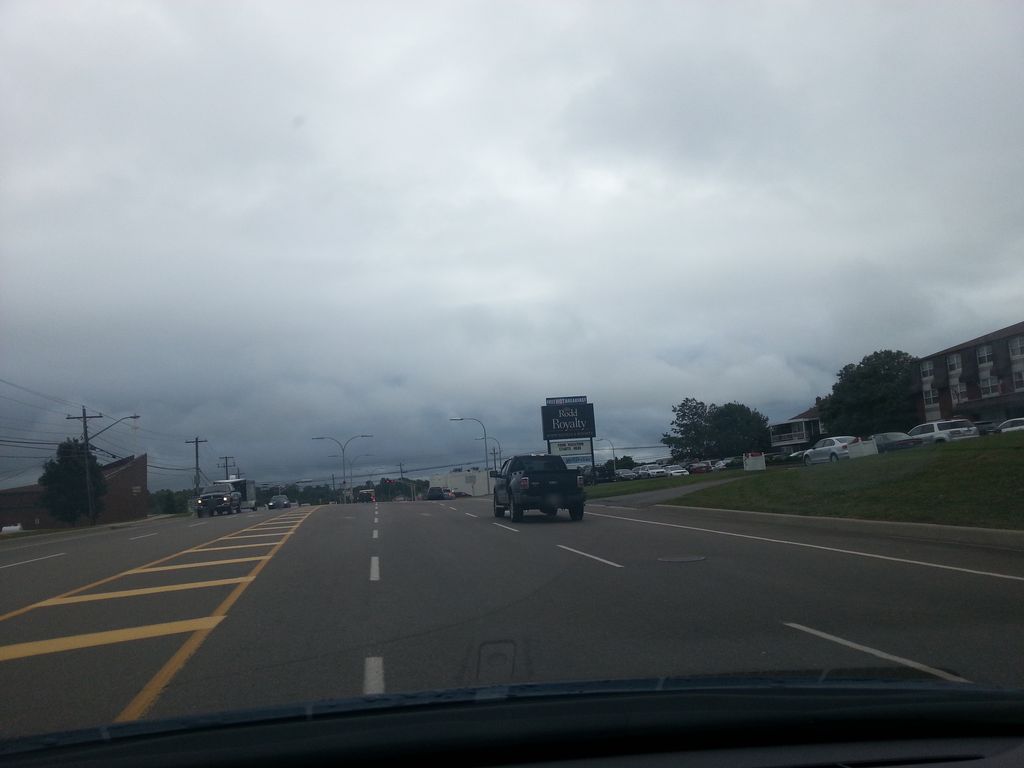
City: charlottetown